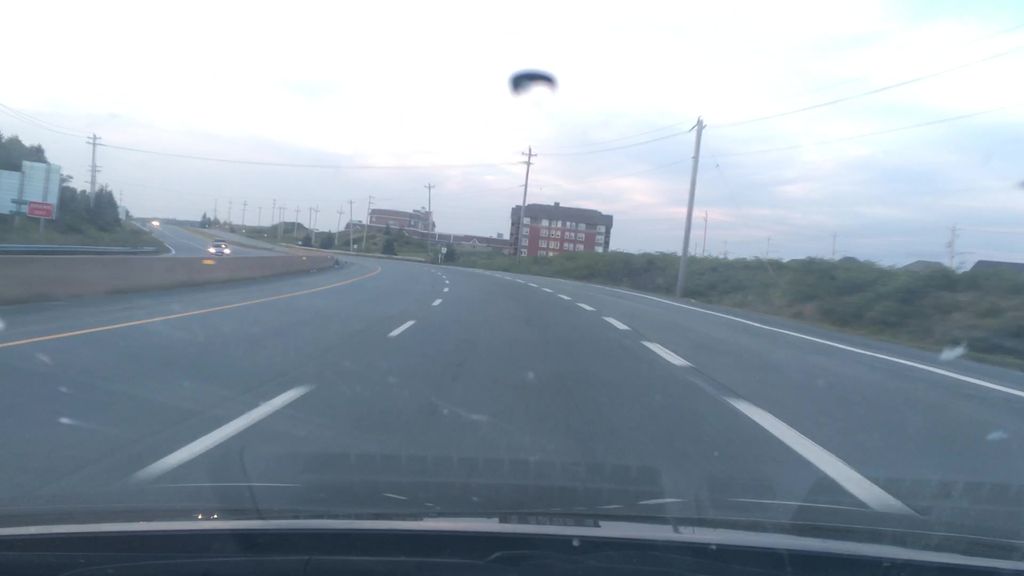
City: halifax